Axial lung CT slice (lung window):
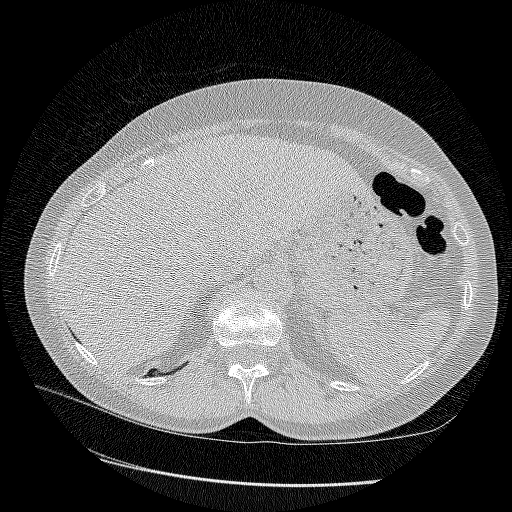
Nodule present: no